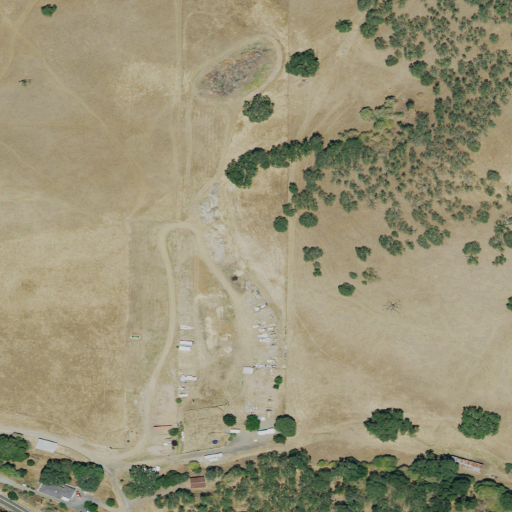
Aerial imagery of valley in California named Goethals Canyon containing grassland, mixed forest, shrub, open development, and low intensity development